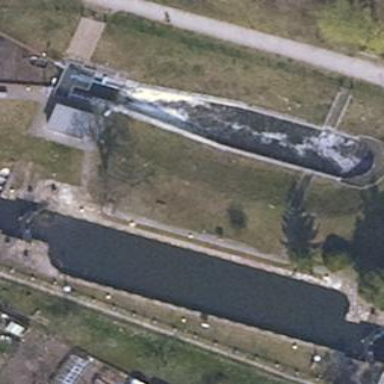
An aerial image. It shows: Lock on the water.